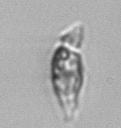
Label: Oxytoxum